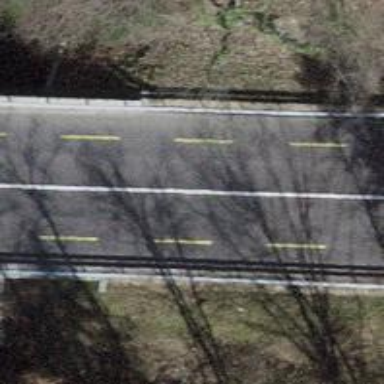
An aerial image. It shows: Primary highway on asphalt bridge.